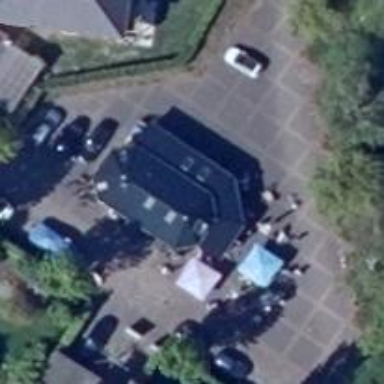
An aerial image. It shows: Restaurant.